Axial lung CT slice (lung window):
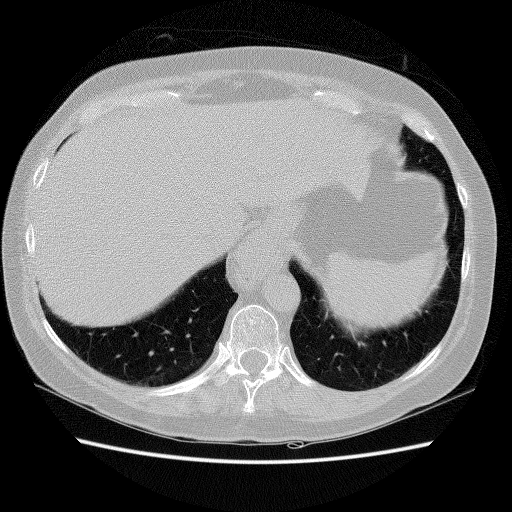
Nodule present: no